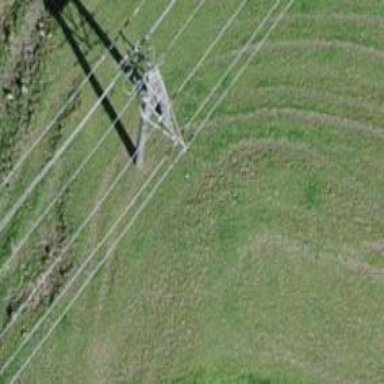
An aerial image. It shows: Power line is depicted.